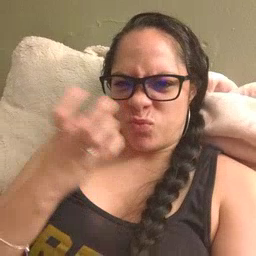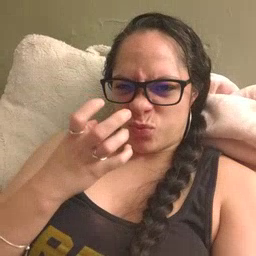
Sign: yucky